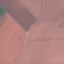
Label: AnnualCrop